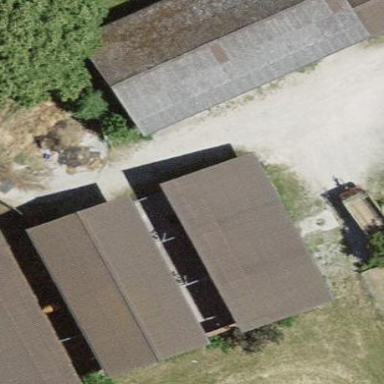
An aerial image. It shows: View of roof of building.